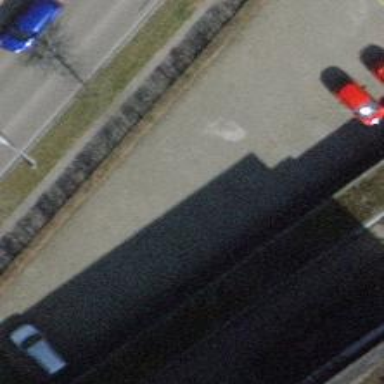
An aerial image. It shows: Car sharing facility.